九年级 · 解析几何
如图, $A B$ 是 $\odot O$ 的直径, 弦 $C D \perp A B$ 于点 $H, \angle A=30^{\circ}, C D=2 \sqrt{3}$, 则 $\odot O$ 的半径是 $\qquad$ .

    (第 17 题)

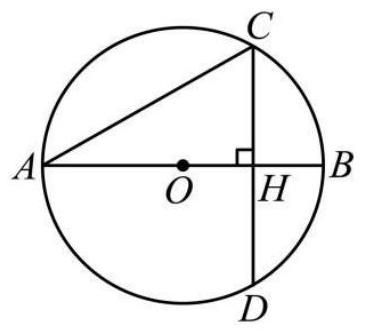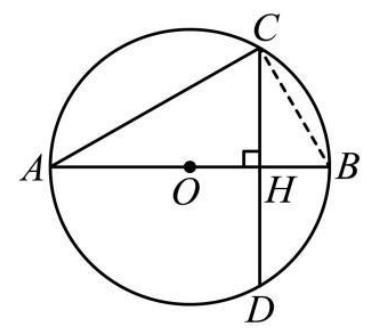
答案:  2

解析: 连接 $B C$, 由圆周角定理和垂径定理得出 $\angle A C B=90^{\circ}, C H=D H=\frac{1}{2} C D=\sqrt{3}$, 由直角三角形的性质得出 $A C=2 C H=2 \sqrt{3}, A C=\sqrt{3} B C=2 \sqrt{3}, A B=2 B C$, 得出 $B C=2, A B=4$,求出 $O A=2$ 即可.

【详解】解: 连接 $B C$, 如图所示:

$\because A B$ 是 $\odot O$ 的直径, 弦 $C D \perp A B$ 于 $H$,

$\therefore \angle A C B=90^{\circ}, \quad C H=D H=\frac{1}{2} C D=\sqrt{3}$,

$\because \angle A=30^{\circ}$,

$\therefore A C=2 C H=2 \sqrt{3}$,

在 Rt $\triangle A B C$ 中, $\angle A=30^{\circ}$,

$\therefore A C=\sqrt{3} B C=2 \sqrt{3}, \quad A B=2 B C$,

$\therefore B C=2, \quad A B=4$,

$\therefore O A=2$,

即 $\odot O$ 的半径是 2 ,

故答案为: 2

【点睛】本题考查的是垂径定理、圆周角定理、含 $30^{\circ}$ 角的直角三角形的性质、勾股定理等知识; 熟练掌握圆周角定理和垂径定理是解题的关键.